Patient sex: M
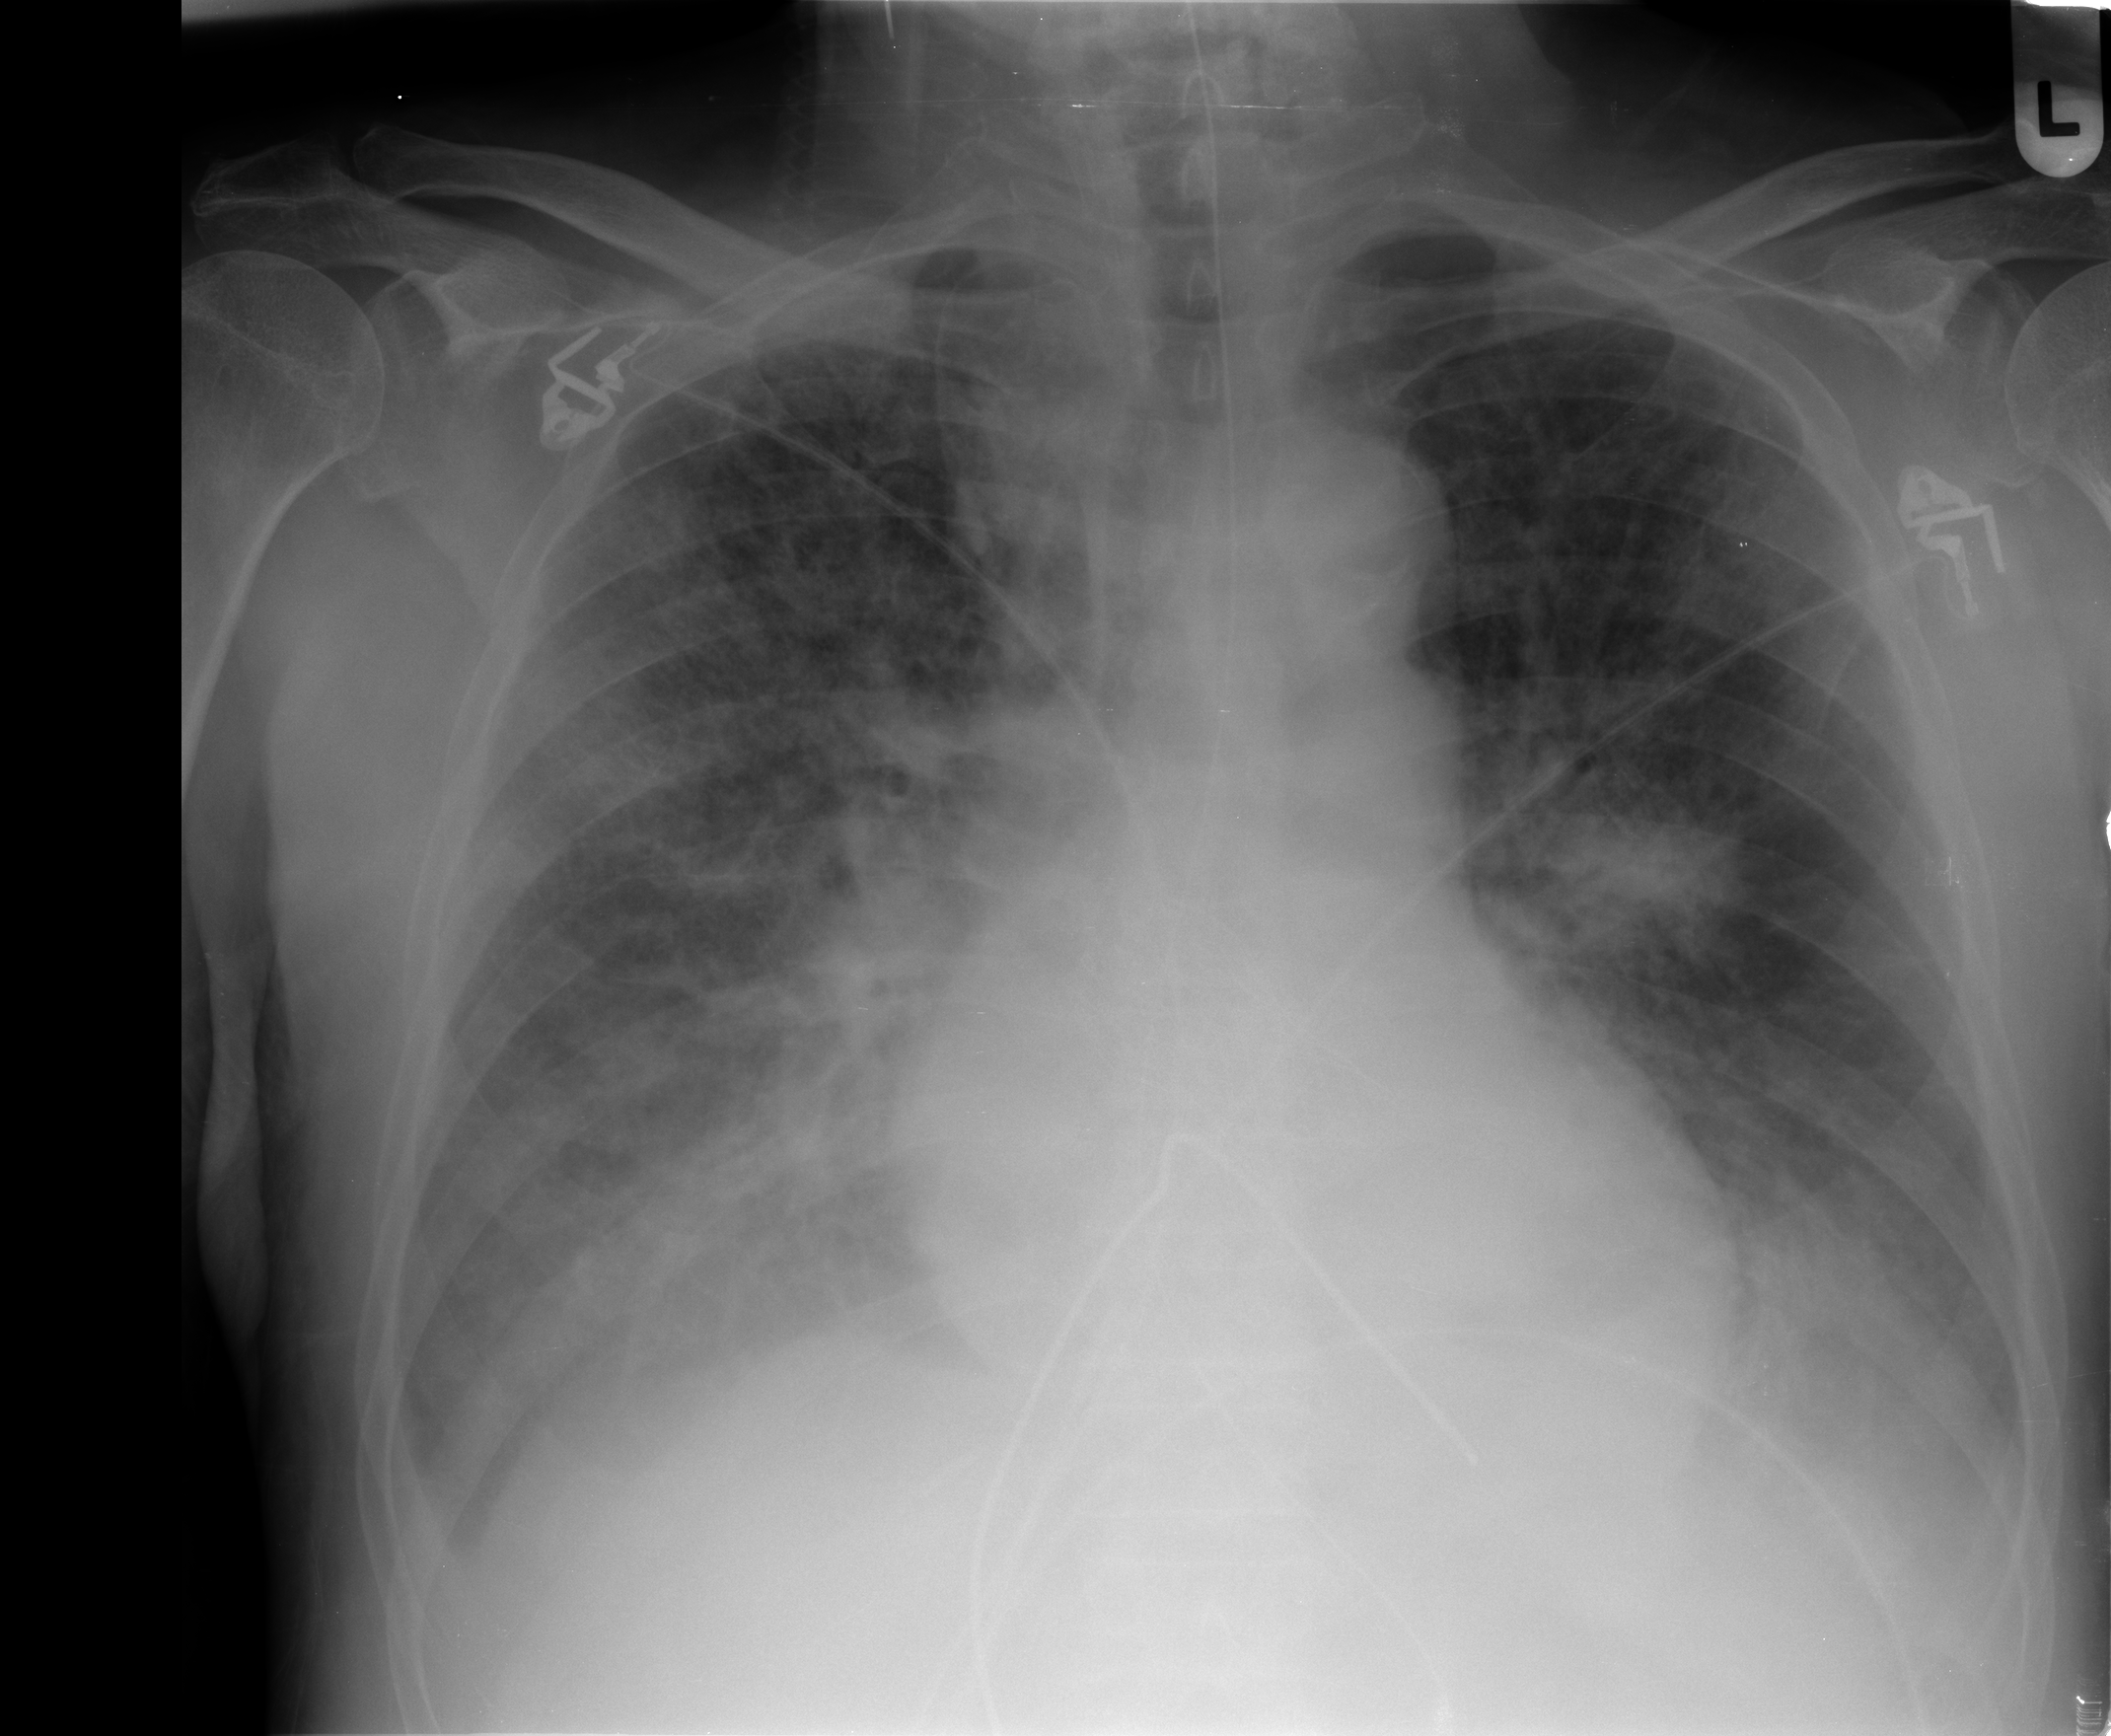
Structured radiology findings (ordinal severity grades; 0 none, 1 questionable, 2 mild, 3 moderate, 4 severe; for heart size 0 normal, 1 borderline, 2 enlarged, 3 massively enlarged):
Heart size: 1
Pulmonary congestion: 3
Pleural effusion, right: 2
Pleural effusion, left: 1
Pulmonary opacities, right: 2
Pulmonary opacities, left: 2
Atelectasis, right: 2
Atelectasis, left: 2